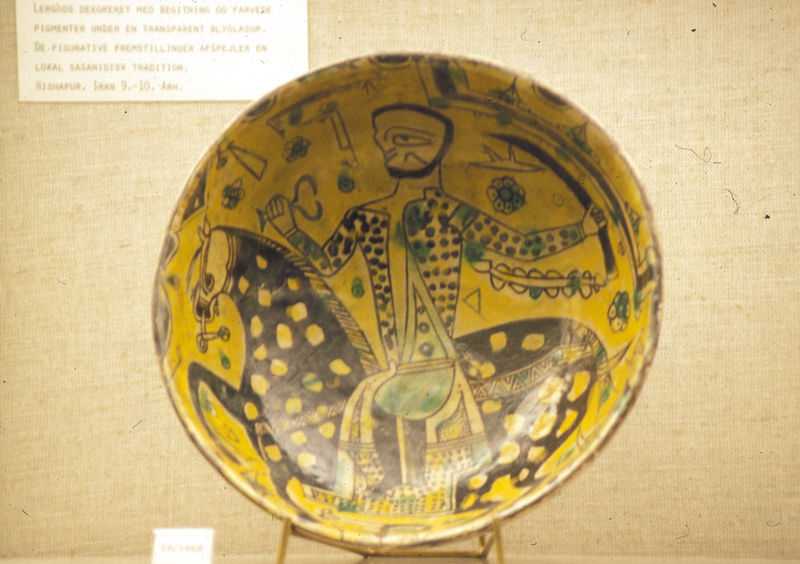
Titel: Keramik aus Nishapur
Künstler: unbekannt
Standort: Kopenhagen
Institution: David Collection
Schlagwörter: fuß, kampf, mann, nackt, vogel, weiß, dreieck, gelb, grün, ocker, blume, blumen, braun, brust, haar, hintergrund, holz, nase, profil, schwarz, zeichen, zeichnung, blüten, beige, malerei, muster, ornament, bart, hemd, hose, jacke, wand, arme, gesicht, mensch, schale, schüssel, stehen, teller, vollbart, hände, vögel, auge, figur, gewand, haare, mantel, stoff, person, kreis, pferd, reiter, rund, stock, keramik, krug, ton, beine, hufe, mähne, reiten, ritt, sattel, schwanz, schweif, zaumzeug, bein, farbig, füße, schrift, papier, bogen, moderne, abstrakt, farbe, linien, figuren, dekor, figurativ, ornamente, tiefe, gestell, plastik, bemalt, foto, fotografie, photographie, punkte, halterung, schild, zettel, gefäss, gepunktet, porzellan, orient, geld, asien, geschirr, sichel, schwert, säbel, text, waffen, waffe, punkt, tupfen, beschriftung, ritter, jagd, schimmel, vitrine, ausstellung, flecken, stück, harnisch, werkzeug, jäger, picasso, mythos, dolch, krieger, halfter, ständer, halter, museum, terrine, bemalung, mittelfeld, indien, schleuder, objekt, pfeil, ausstellungsstück, glasur, persien, gebrannt, sense, beschreibung, objekte, symbole, galopp, legende, gegenstände, zange, inventar, aufgestellt, krummsäbel, exponat, einäugig, füllgegenstände, horror vacui, lainen, pigmente, schüsselchen, suppenschale, zyklop, söbel, mpderne, reider